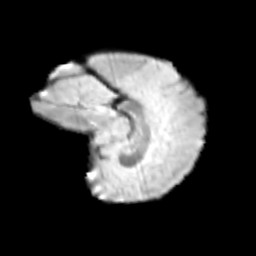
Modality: T2w
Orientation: sagittal
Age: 11
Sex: female
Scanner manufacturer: siemens
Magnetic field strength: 3 T
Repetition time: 3.8 s
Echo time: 0.07 s